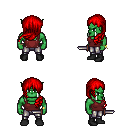
a pixel art fantasy rpg character, male body template, orc, green skin, maroon pirate shirt, metal pants, red left-swept hairstyle, bracelets, black shoes, dagger, four views (front, back, left, right), 2x2 character sprite sheet, small pixel art, hard edges, no anti-aliasing